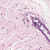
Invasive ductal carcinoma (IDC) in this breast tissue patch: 0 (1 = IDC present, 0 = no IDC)